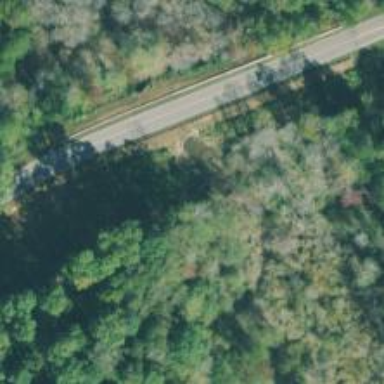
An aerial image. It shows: Culvert tunnel.